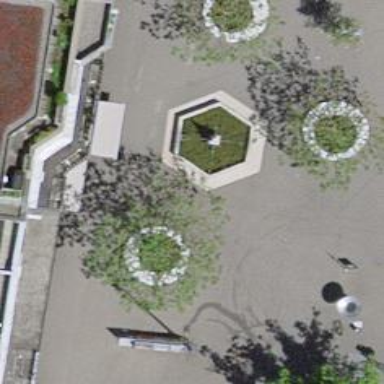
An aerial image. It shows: Beautiful fountain.